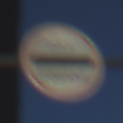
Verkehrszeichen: Zollstelle
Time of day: MorningAfternoon
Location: Outdoor (Suburban)
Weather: Clear
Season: NotSpecified
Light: Natural